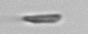
Label: fiber